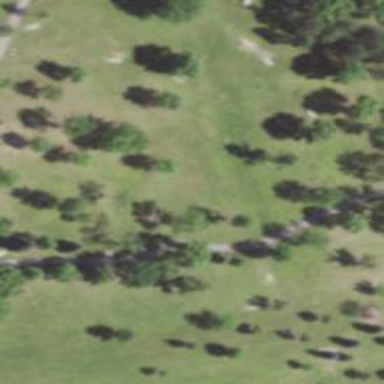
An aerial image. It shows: Disc golf basket.